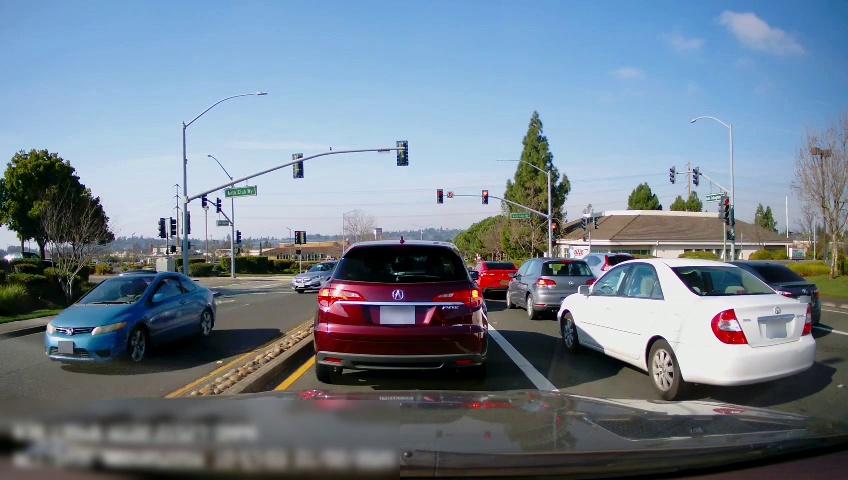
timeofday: Day
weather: Sunny
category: Drivable Space
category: Drivable Space
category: Vehicles | Car
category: Vehicles | SUV
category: Vehicles | SUV
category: Vehicles | Car
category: Vehicles | Car
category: Vehicles | Car
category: Vehicles | Car
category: Vehicles | Car
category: Lanes | Current Lane
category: Lanes | Current Lane
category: Lanes | Current Lane
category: Lanes | Alternate Lane
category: Traffic | Signs
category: Traffic | Signs
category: Traffic | Signs
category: Traffic | Signs
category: Traffic | Lights
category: Traffic | Lights
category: Traffic | Lights
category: Traffic | Lights
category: Traffic | Lights
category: Traffic | Lights
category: Traffic | Lights
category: Traffic | Lights
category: Traffic | Lights
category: Traffic | Lights
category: Traffic | Lights
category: Traffic | Lights
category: Traffic | Lights
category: Traffic | Lights
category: Traffic | Lights